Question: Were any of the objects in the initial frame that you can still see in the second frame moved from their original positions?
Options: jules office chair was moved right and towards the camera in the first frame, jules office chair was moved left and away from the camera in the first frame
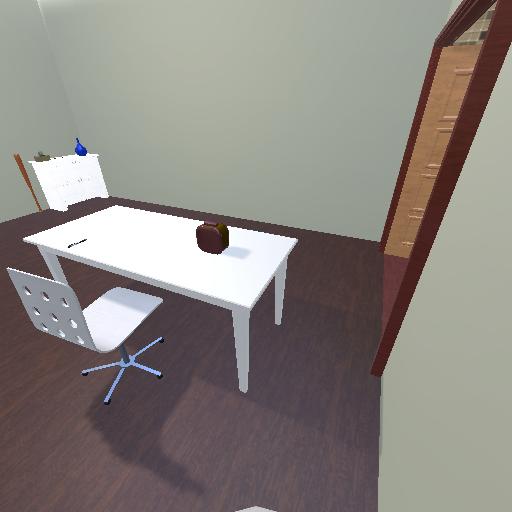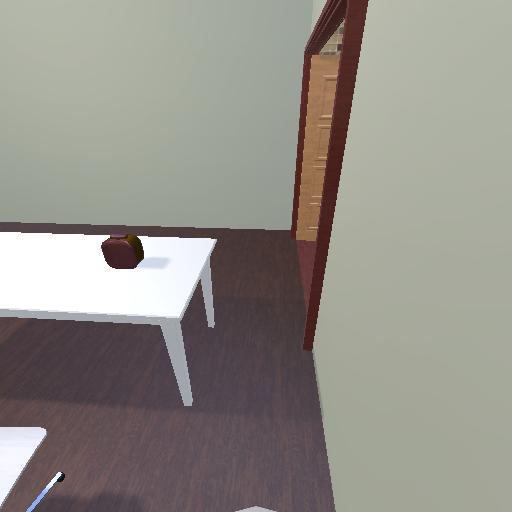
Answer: jules office chair was moved right and towards the camera in the first frame